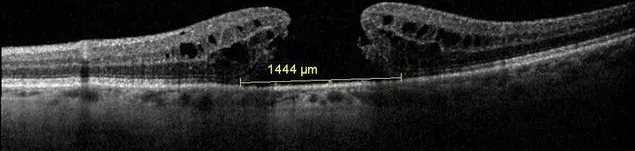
Corresponding SD-OCT: Prior to surgery there was a refractory giant FTMH significant intraretinal edema and a horizontal diameter of 1444 mum.
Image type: ophthalmic_imaging (oct)